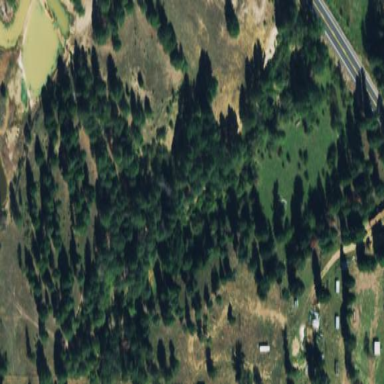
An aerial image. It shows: Forest with mixture of leaf types and cycles.